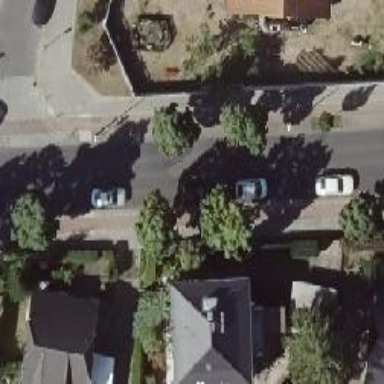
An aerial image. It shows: Avenue lined with deciduous broadleaved trees.